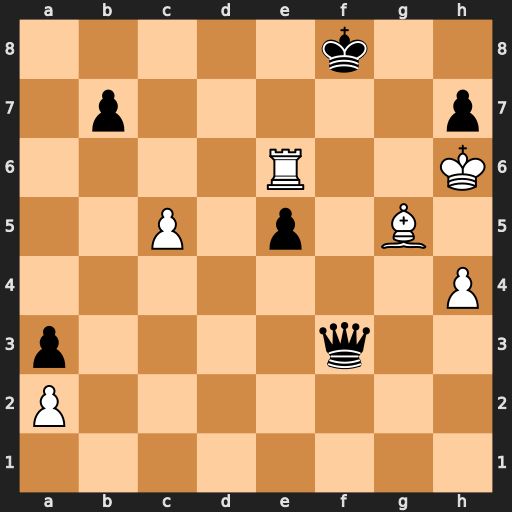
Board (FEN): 5k2/1p5p/4R2K/2P1p1B1/7P/p4q2/P7/8
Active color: w
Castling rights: -
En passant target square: -
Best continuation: Rf6+ Qxf6+ Bxf6